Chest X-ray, PA view. Patient: 31 years old, sex M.
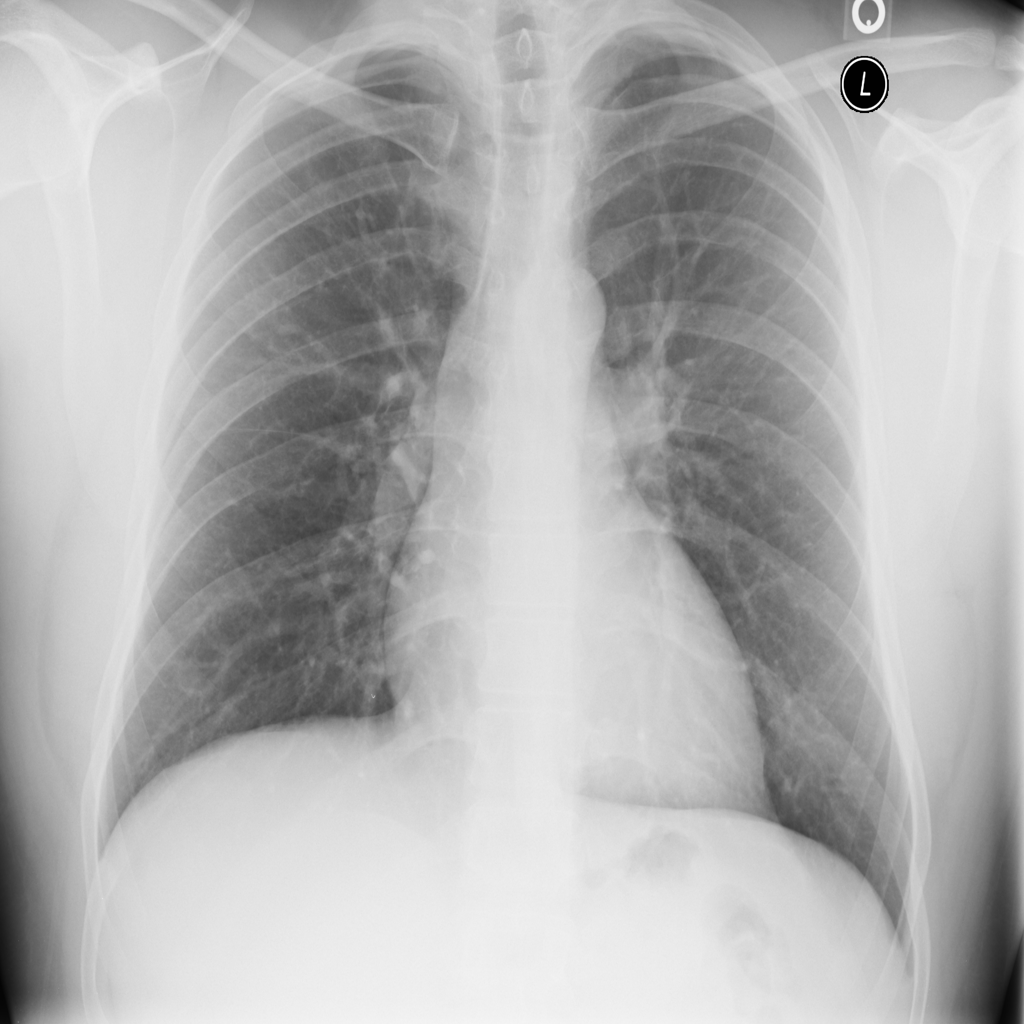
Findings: No Finding